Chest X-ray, AP view. Patient: 16 years old, sex F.
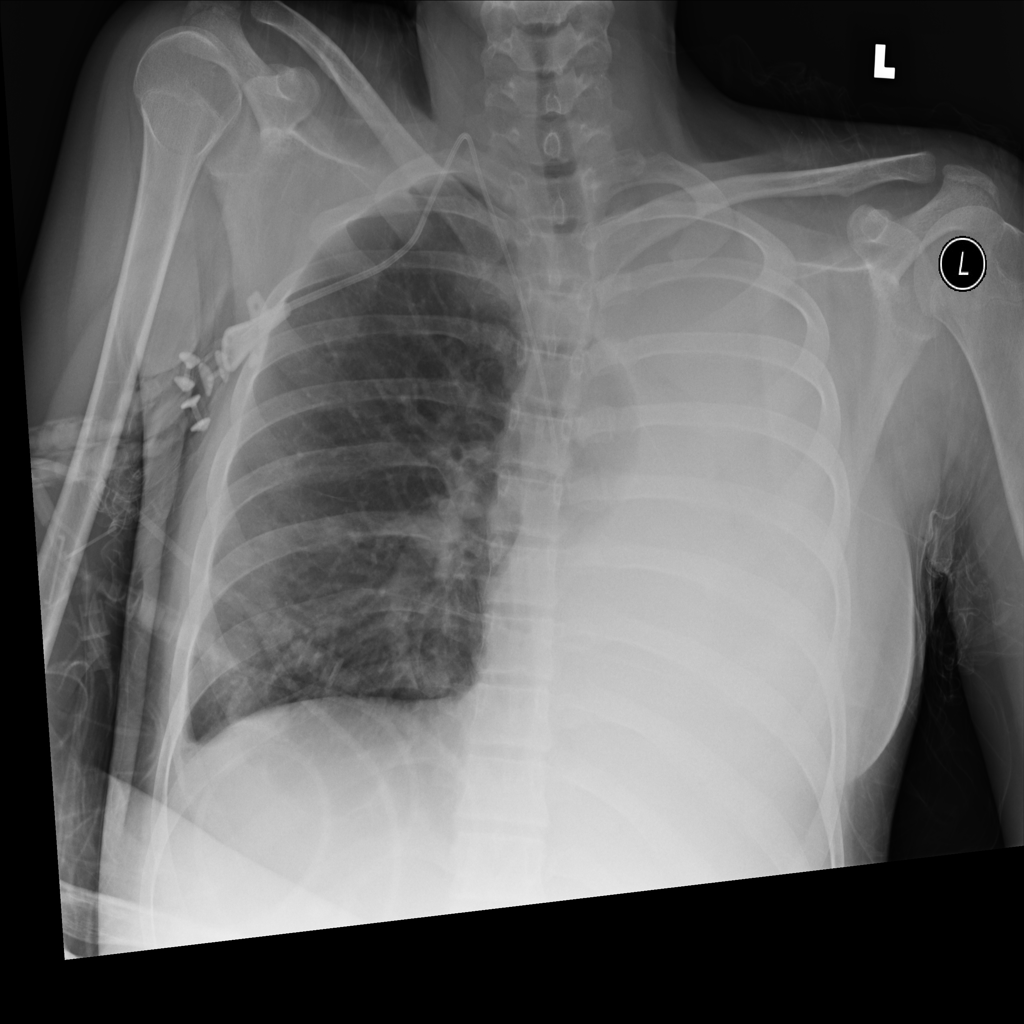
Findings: No Finding